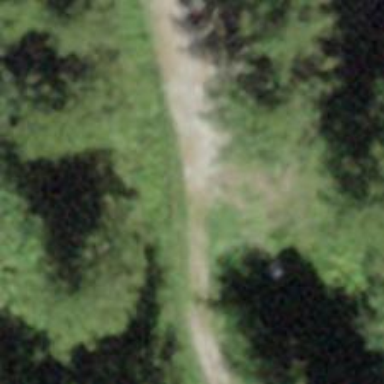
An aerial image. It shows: Intermediate difficulty classic hiking trail.